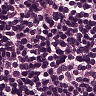
Metastatic tissue present: no